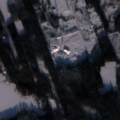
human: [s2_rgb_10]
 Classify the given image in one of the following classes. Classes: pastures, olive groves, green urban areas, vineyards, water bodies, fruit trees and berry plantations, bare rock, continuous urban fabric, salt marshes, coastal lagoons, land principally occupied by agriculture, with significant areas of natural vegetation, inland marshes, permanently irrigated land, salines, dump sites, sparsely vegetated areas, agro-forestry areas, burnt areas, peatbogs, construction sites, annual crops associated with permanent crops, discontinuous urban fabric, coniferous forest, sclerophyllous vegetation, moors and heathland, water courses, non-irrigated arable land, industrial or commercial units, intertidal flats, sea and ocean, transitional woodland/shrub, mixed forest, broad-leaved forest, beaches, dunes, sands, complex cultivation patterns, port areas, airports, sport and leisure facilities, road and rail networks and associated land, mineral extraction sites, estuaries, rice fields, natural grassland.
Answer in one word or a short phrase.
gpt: industrial or commercial units, broad-leaved forest, coniferous forest, mixed forest, transitional woodland/shrub, sea and ocean